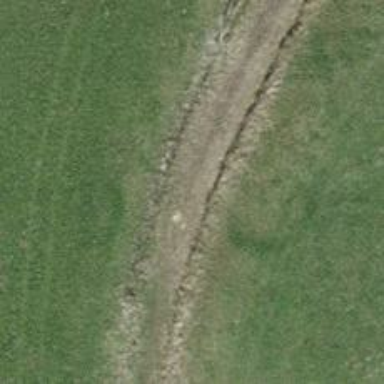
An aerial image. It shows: Footway covered with grass.